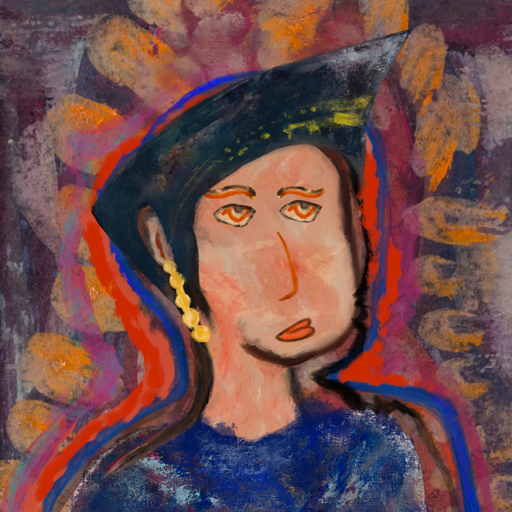
Background: Doll, Head And Neck Side: Roy_Bahadur, Face Side: Experience, Bust: Irani, Hair Side: Experience, Head Accessory: Irani, Second Necklace: Blank, Necklace: Blank, Baby: Blank